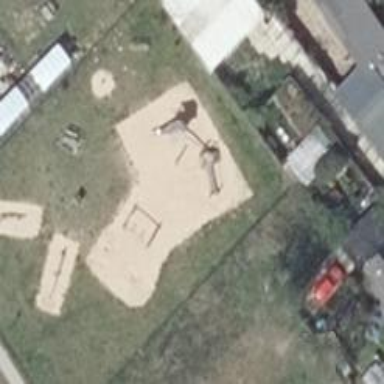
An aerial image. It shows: Playground with swings.